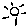
Label: sun